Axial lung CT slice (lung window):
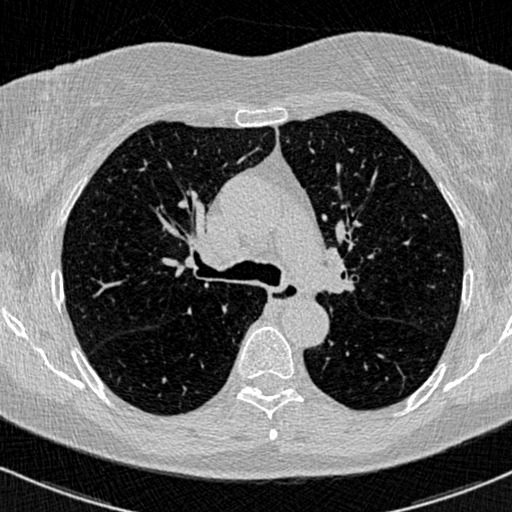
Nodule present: no